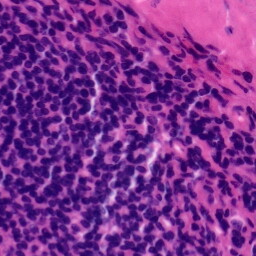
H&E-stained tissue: Tonsil